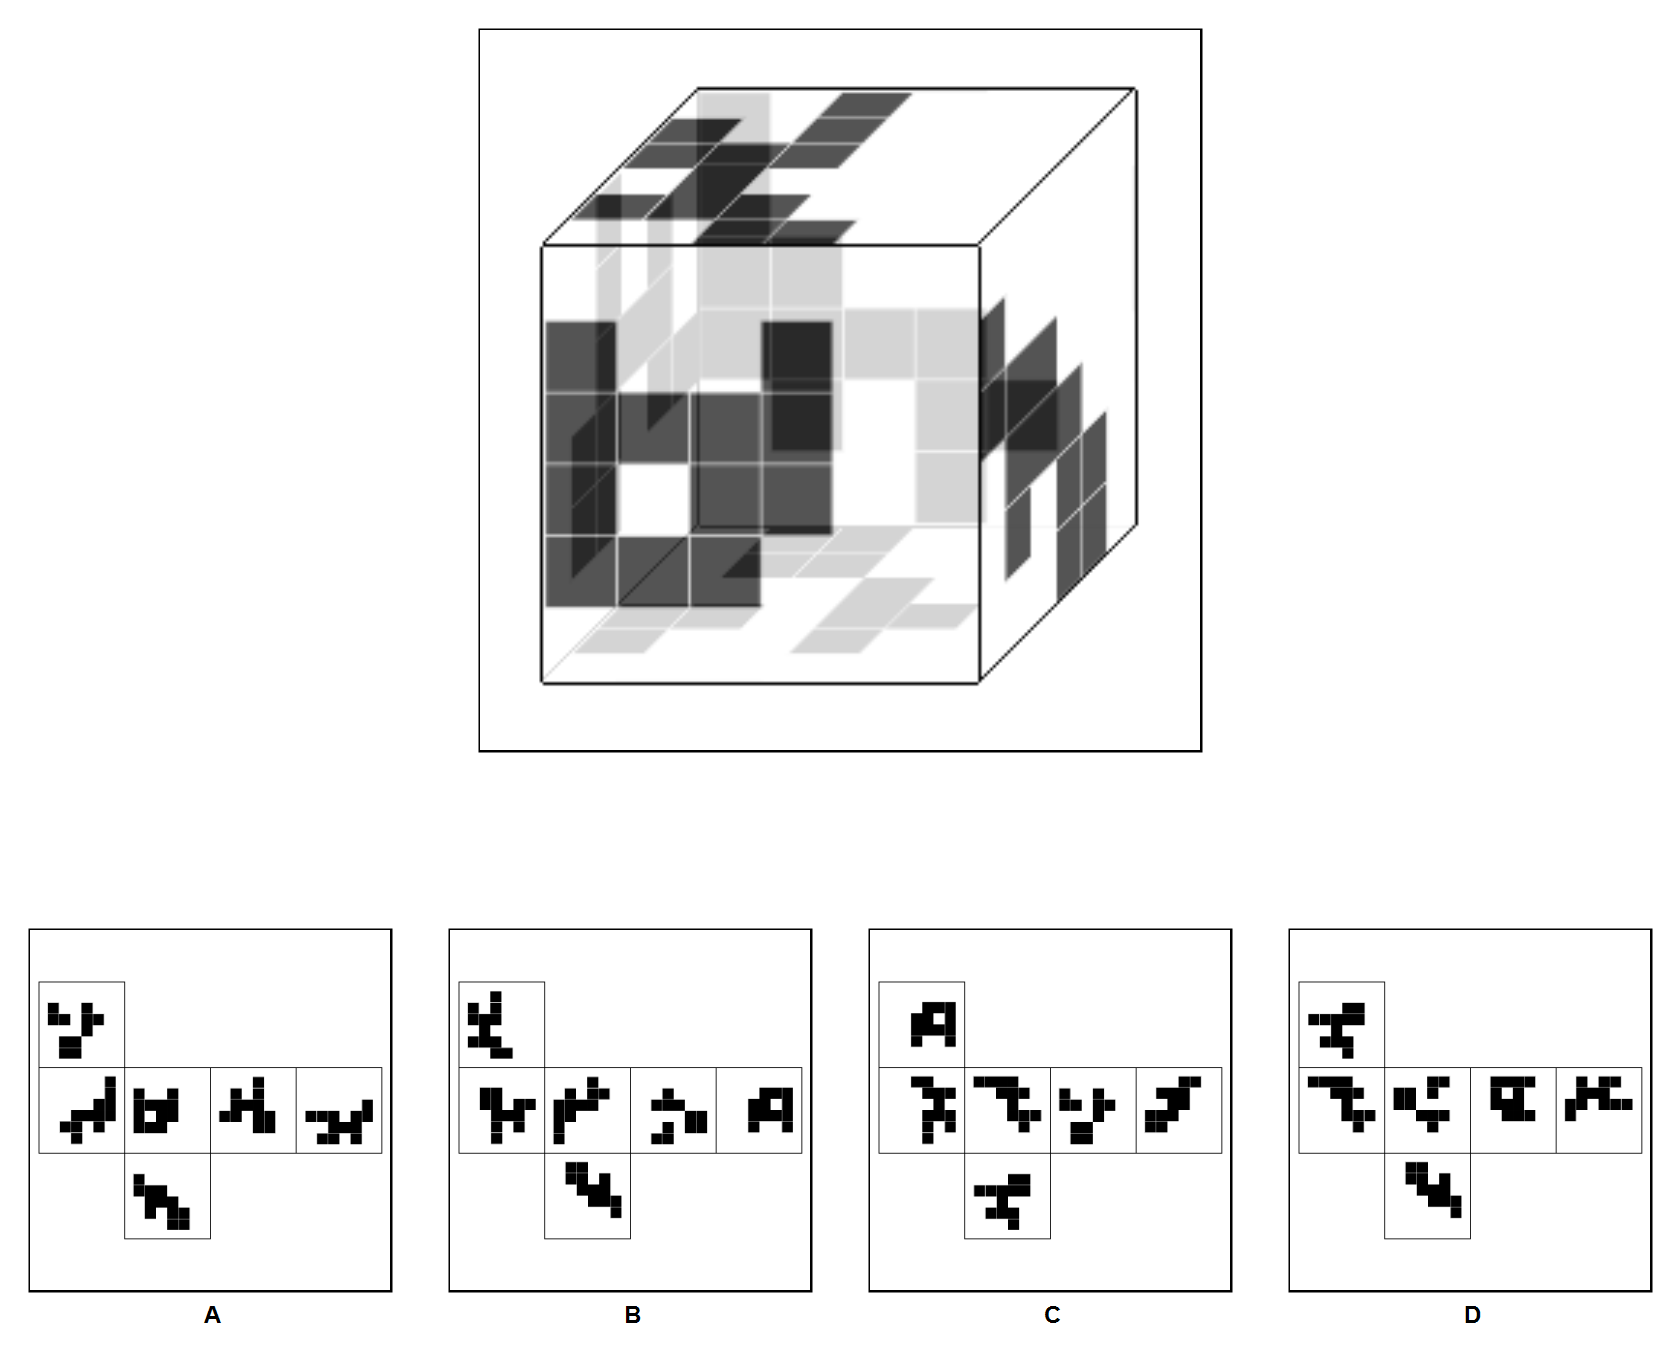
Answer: D